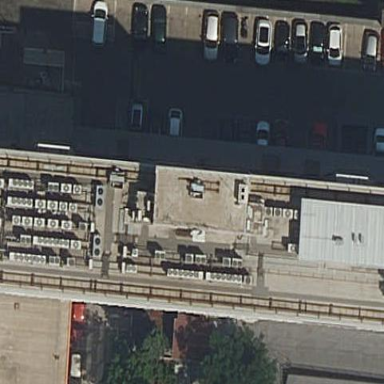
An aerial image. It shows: Commercial building.